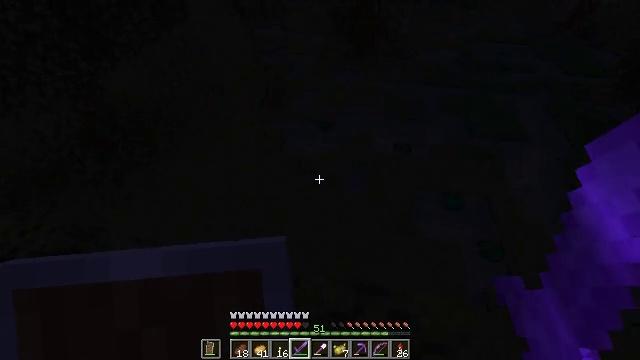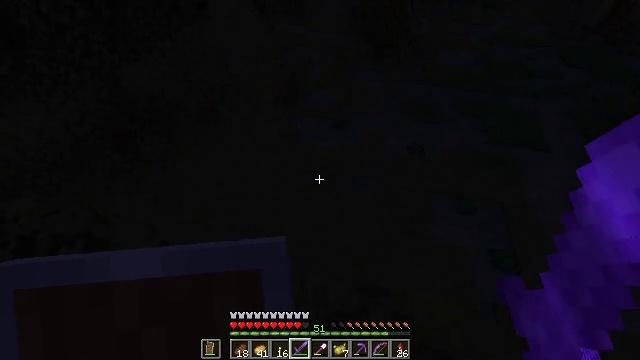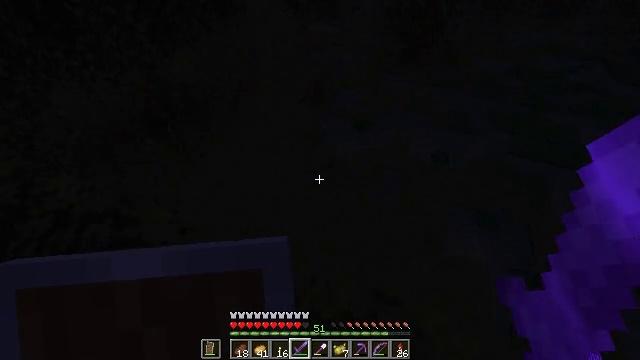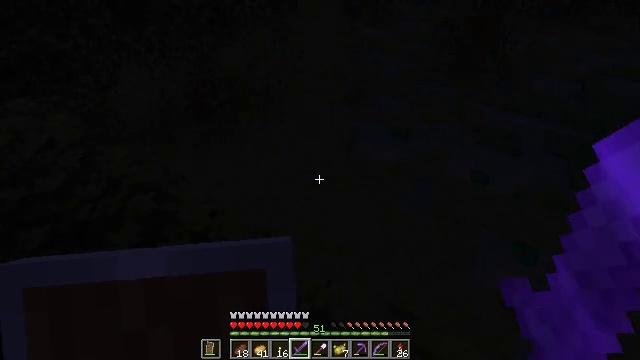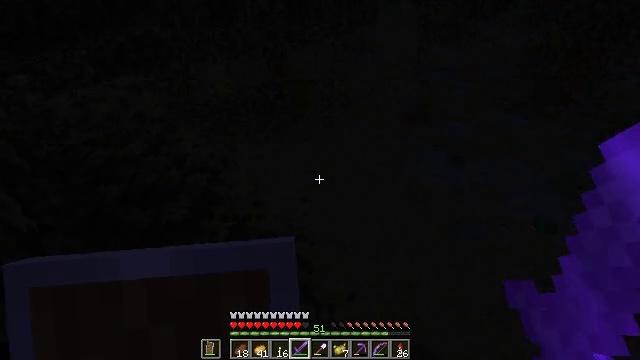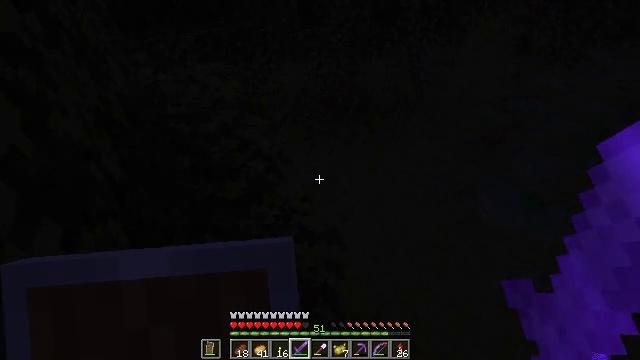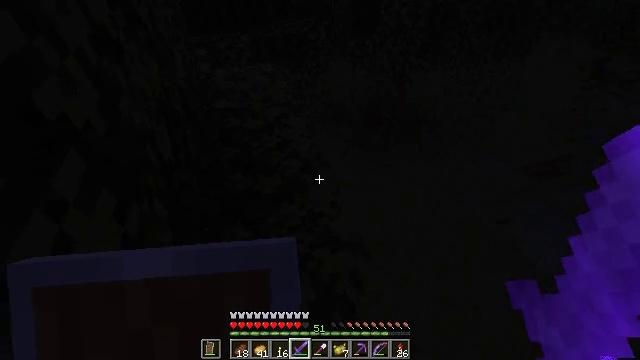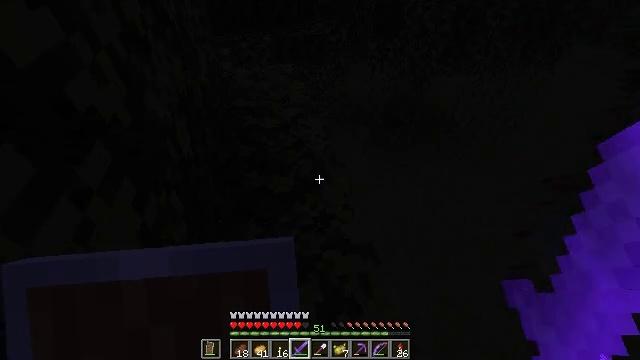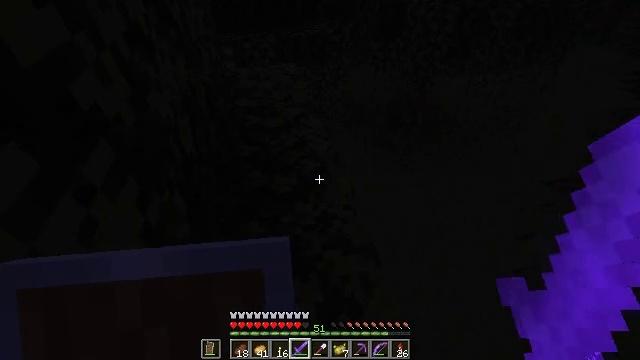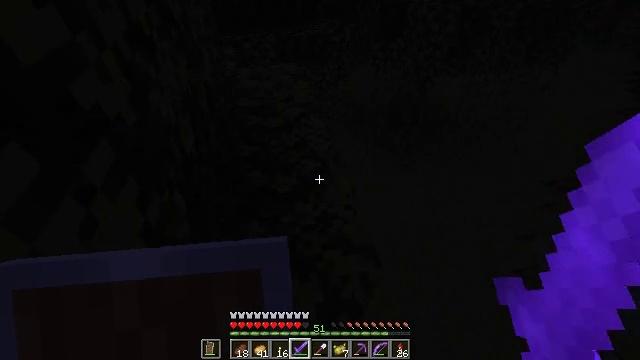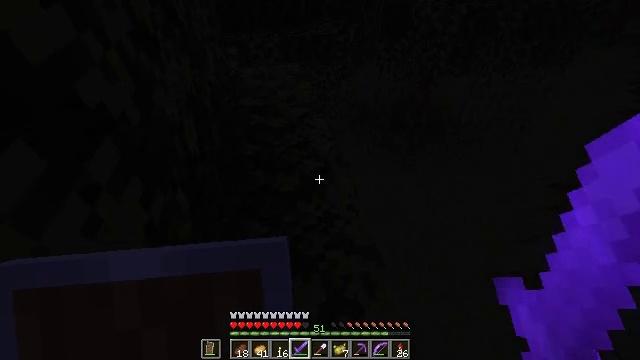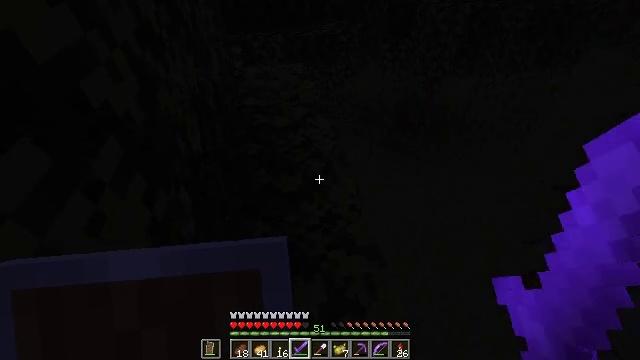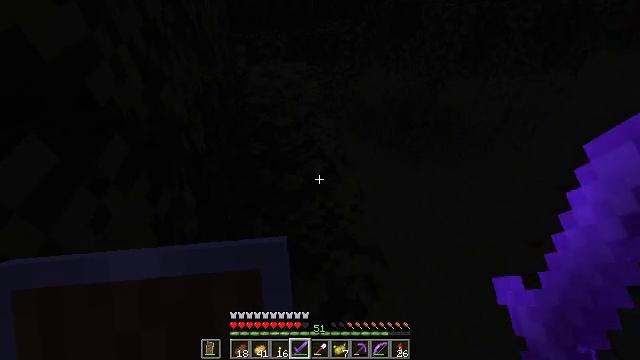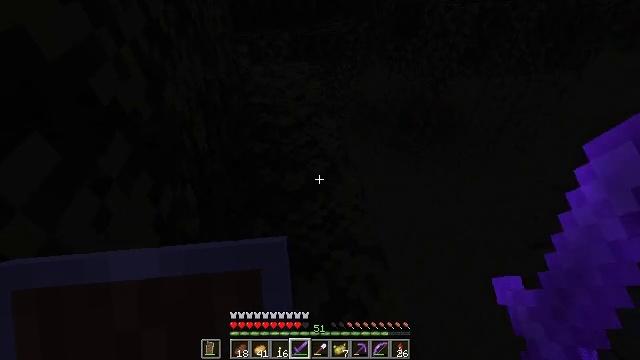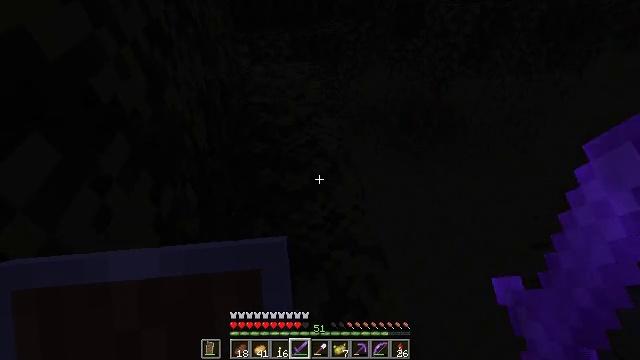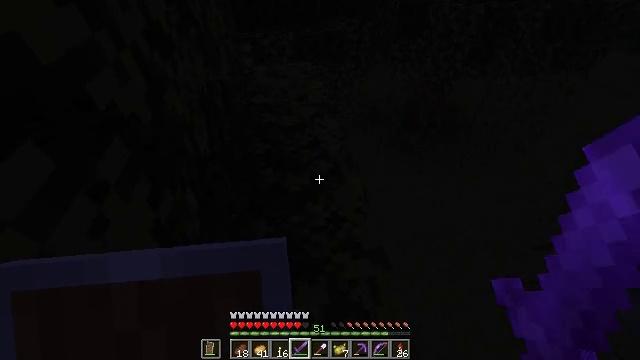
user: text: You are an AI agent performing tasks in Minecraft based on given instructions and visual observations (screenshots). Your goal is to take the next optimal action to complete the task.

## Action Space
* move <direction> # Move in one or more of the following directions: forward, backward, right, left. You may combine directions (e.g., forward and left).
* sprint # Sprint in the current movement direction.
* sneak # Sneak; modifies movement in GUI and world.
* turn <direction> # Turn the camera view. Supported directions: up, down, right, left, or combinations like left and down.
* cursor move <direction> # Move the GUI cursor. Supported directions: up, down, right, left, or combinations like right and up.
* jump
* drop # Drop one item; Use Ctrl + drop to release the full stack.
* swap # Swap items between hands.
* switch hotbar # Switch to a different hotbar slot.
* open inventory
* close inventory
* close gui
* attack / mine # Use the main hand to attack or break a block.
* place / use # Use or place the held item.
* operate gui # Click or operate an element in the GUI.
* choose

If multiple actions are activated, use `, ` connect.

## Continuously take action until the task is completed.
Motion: motion action
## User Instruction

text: Kill the slime.
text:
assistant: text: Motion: turn left
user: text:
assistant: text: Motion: turn left
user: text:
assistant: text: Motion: turn left
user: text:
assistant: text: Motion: turn left and up
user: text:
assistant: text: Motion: turn left and up
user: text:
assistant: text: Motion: turn left and up
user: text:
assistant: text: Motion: turn left
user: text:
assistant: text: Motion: no_op
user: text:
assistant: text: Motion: no_op
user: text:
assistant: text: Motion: no_op
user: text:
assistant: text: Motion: no_op
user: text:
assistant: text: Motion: no_op
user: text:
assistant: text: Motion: no_op
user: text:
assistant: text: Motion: no_op
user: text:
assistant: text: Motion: move forward
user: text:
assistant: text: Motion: move forward, turn left
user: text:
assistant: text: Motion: move forward, turn left
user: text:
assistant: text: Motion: move forward, turn left
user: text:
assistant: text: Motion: move forward, turn left
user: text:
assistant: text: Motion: move forward
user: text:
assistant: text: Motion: move forward
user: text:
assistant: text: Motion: move forward
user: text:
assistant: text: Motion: move forward
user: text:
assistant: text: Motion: move forward
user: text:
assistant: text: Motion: move forward
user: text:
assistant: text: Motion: move forward
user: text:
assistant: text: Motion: move forward
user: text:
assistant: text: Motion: move forward
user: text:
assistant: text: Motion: move forward
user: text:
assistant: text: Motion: move forward